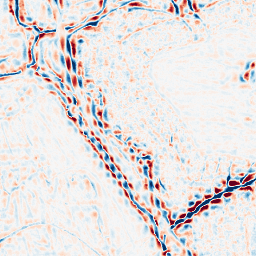
Category: wavelet
Decomposition family: wavelet_biorthogonal
Decomposition parameters: wavelet: bior3.5
level: 3
Upsampling method: bilinear
Upsampling parameters: scale: 4
Upsampling scale: 4